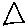
Label: triangle